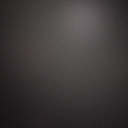
Screen state: off